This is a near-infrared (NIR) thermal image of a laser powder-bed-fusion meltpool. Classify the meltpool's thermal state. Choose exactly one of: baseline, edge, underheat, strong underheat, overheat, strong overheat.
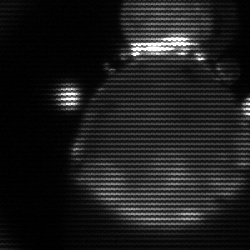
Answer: edge